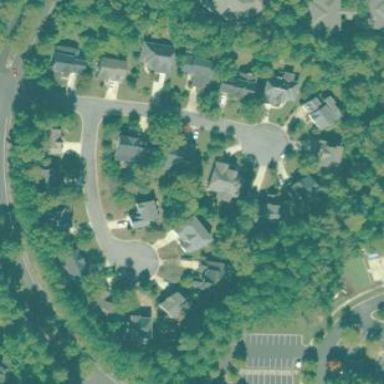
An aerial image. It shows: Residential area within neighborhood.